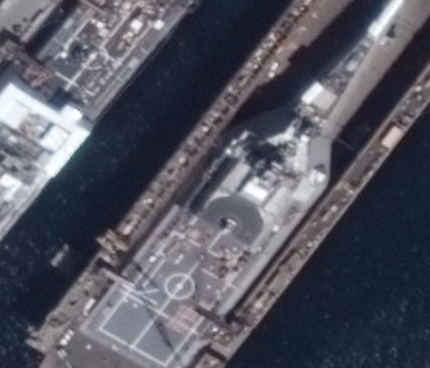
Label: Independence-class_combat_ship